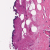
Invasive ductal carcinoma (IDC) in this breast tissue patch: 0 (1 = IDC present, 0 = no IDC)